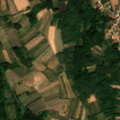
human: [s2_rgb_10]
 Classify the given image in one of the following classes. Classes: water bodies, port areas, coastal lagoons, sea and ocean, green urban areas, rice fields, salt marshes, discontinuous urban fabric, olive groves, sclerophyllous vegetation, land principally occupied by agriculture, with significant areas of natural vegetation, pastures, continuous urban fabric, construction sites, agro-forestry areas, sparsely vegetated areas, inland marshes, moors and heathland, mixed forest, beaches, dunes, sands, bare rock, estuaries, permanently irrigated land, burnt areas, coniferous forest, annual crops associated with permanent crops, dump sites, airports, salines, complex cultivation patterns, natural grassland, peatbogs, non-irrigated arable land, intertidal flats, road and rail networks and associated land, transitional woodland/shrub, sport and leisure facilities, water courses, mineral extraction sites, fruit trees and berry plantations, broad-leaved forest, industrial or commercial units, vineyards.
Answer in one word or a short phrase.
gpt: discontinuous urban fabric, complex cultivation patterns, land principally occupied by agriculture, with significant areas of natural vegetation, broad-leaved forest